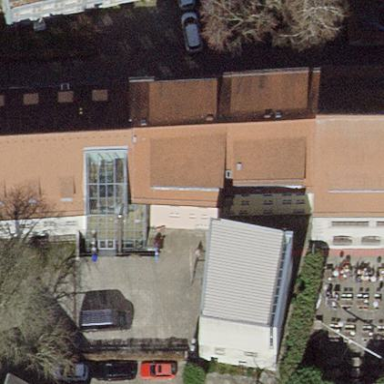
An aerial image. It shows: College building which serves as school.